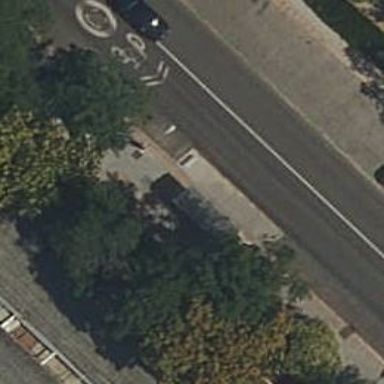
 serving as platform for public transportation."